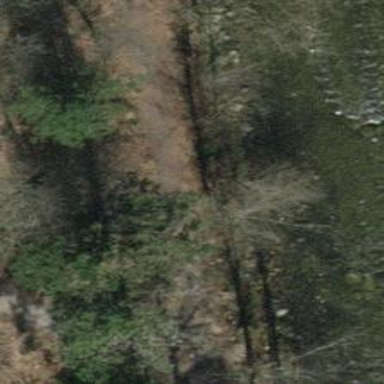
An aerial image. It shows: Brown bench in the vicinity.